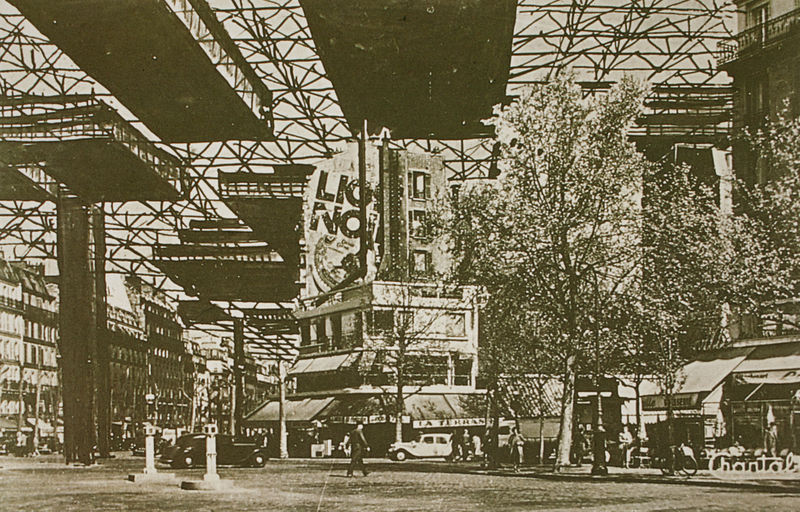
Titel: Raumstadt über Pariser Boulevard
Künstler: Yona Friedman
Schlagwörter: baum, mann, weiß, bäume, menschen, stadt, äste, grau, schwarz, dach, gebäude, haus, mensch, häuser, zweige, geschäfte, platz, foto, fotografie, photographie, gerüst, photo, london, autos, verwirrung